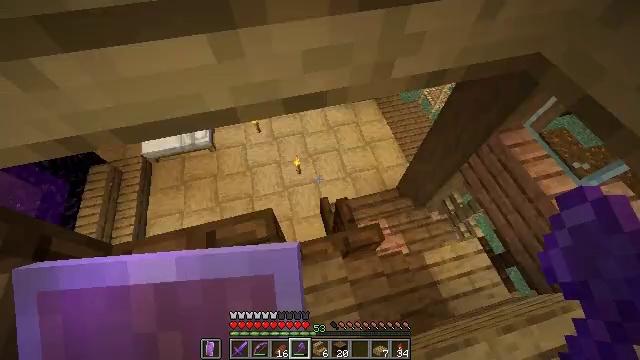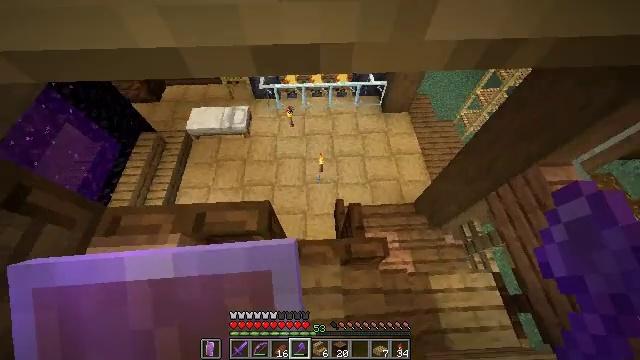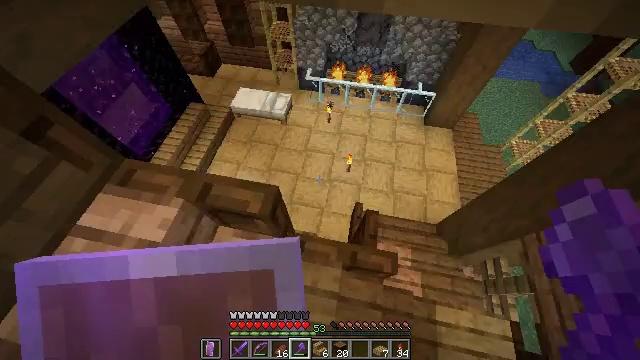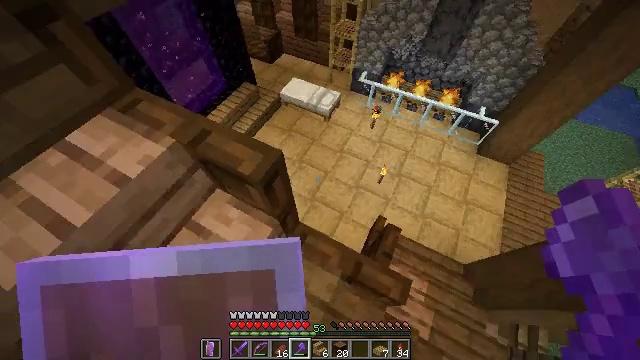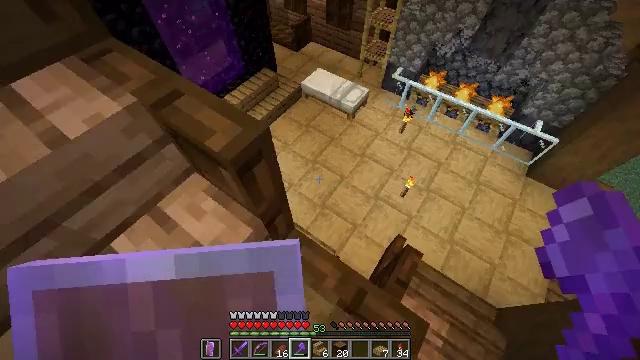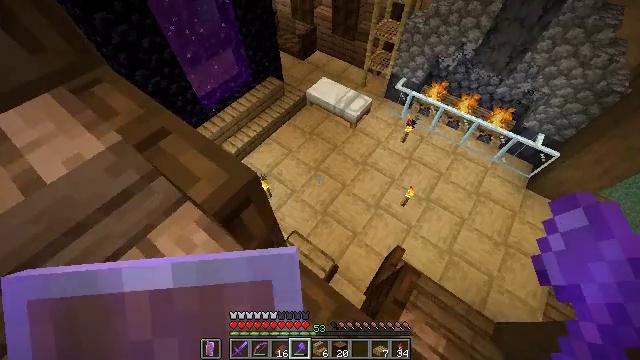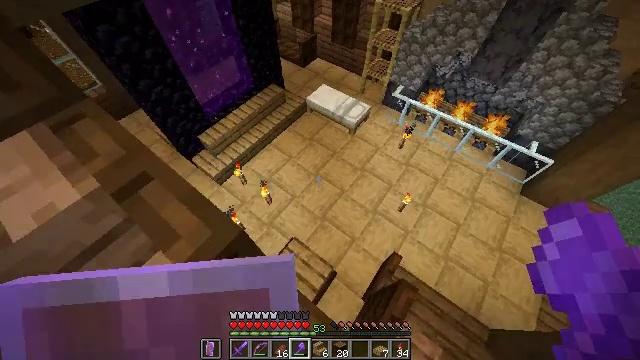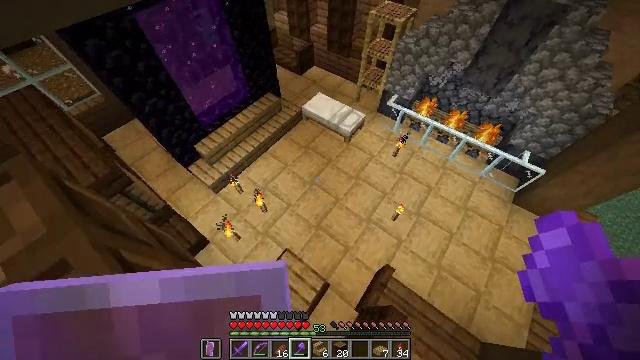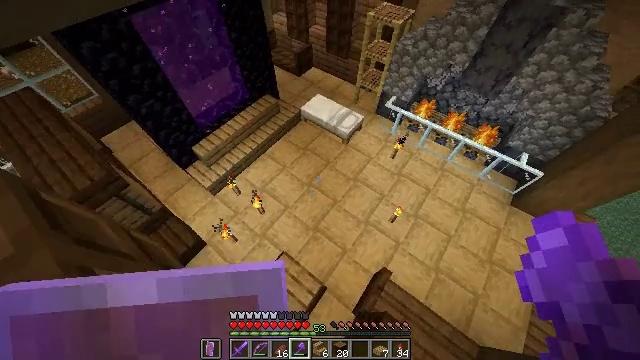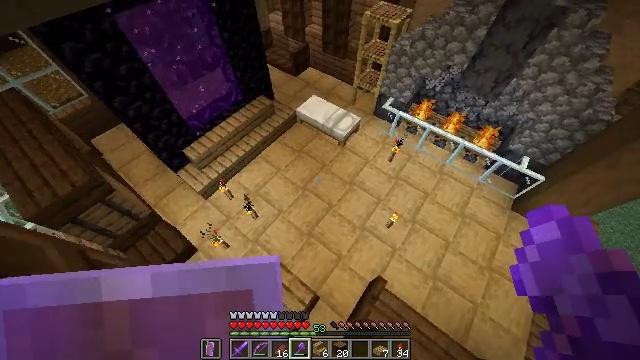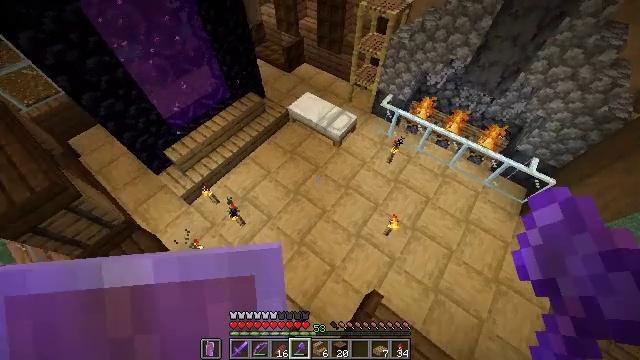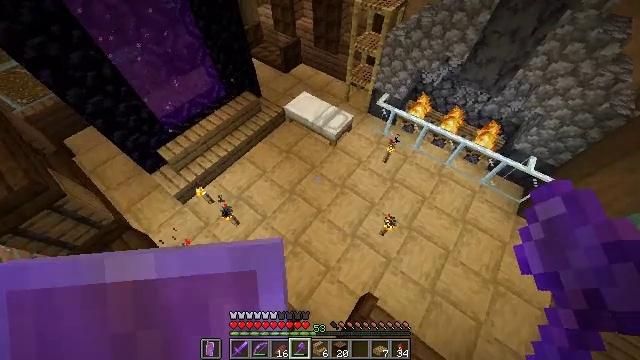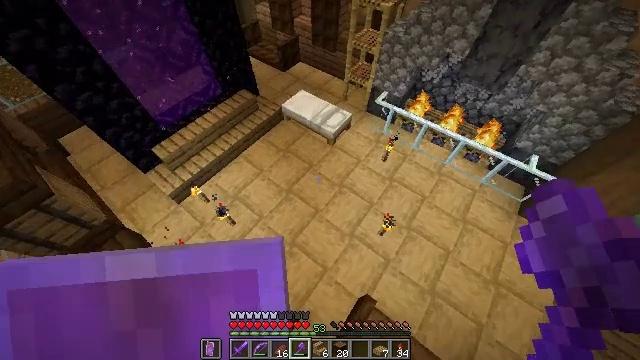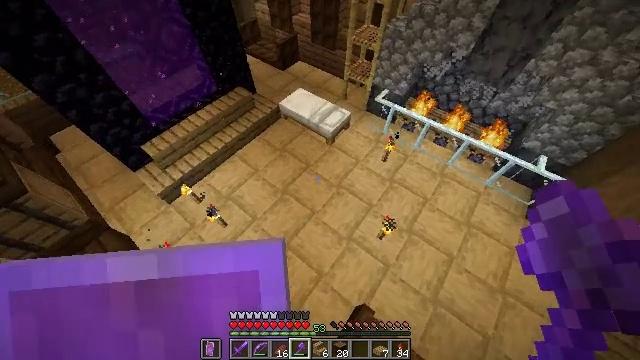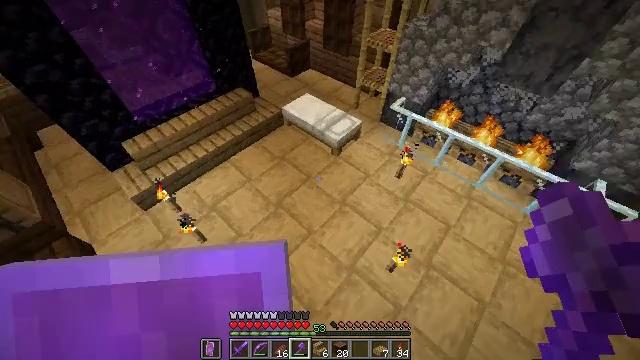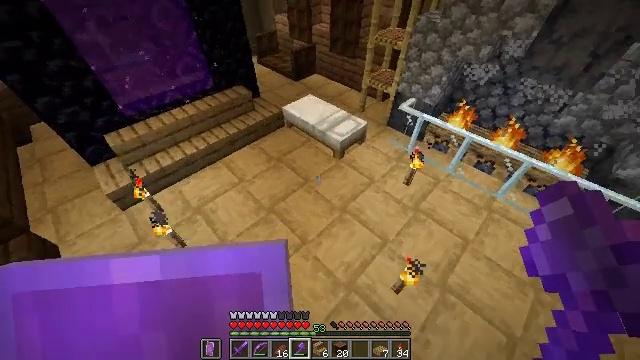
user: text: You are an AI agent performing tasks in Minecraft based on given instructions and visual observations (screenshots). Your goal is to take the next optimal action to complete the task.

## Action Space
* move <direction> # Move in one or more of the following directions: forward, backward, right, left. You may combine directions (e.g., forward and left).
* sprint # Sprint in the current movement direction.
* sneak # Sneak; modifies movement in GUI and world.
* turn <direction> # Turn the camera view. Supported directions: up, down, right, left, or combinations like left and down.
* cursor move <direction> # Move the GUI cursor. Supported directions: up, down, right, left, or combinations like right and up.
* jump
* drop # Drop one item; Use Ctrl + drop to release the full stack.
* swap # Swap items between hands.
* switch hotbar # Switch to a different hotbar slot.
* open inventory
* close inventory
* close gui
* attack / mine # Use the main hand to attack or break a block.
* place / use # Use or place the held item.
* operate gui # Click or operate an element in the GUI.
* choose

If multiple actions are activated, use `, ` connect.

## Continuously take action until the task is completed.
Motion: motion action
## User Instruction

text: Attack the white bed to collect it.
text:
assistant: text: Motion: move forward, sprint, turn left
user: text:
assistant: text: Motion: move forward, sprint, turn left
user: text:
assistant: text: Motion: move forward, sprint, turn left and up
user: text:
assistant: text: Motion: move forward, sprint, turn left and up
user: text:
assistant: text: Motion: move forward, sprint, turn left
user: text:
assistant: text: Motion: move forward, sprint
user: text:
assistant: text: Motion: move forward, sprint
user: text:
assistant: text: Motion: move forward and move right, sprint
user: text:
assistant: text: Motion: move forward and move right, sprint
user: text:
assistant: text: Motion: move forward and move right, sprint
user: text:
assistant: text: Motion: move forward and move right, sprint
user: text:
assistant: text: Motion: move forward and move right, sprint
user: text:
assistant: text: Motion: move forward and move right, sprint
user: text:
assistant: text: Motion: move forward and move right, sprint, turn left and up
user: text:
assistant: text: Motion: move forward, sprint, turn left and up
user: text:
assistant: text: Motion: move forward, sprint, turn left and up
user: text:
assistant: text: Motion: move forward, sprint, turn up
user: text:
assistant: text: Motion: move forward, sprint, turn up
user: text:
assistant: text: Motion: move forward, sprint, turn up
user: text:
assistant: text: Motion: move forward, sprint, turn up
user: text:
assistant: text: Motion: move forward, sprint, turn up
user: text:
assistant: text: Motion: move forward, sprint, turn up, attack / mine
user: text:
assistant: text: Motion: move forward, sprint, attack / mine
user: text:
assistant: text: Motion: move forward, sprint, attack / mine
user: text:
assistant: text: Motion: move forward, sprint, attack / mine
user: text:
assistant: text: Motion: move forward, sprint, turn left and down, attack / mine
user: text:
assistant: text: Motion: move forward, sprint, turn left and down, attack / mine
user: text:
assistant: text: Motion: move forward, sprint, turn left and down, attack / mine
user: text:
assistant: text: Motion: move forward, sprint, attack / mine
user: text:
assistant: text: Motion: move forward, sprint